Interaction volume radius: 5 \u00c5
Interaction volume height: 20 \u00c5
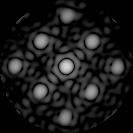
Disorder parameter: 0.1536